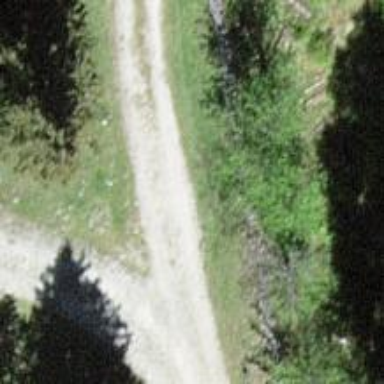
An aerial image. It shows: Gravel track with grade 3 tracktype.